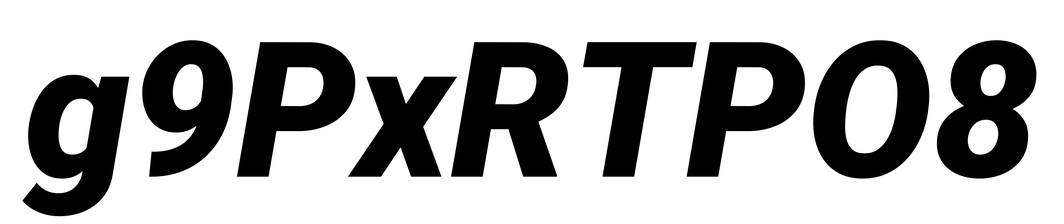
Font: Roboto-Italic_Black_Italic